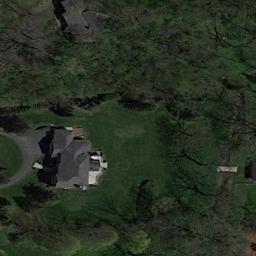
Label: residential